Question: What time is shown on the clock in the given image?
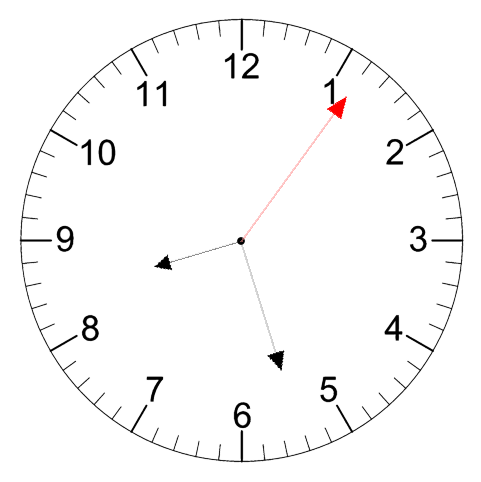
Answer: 08:27:06